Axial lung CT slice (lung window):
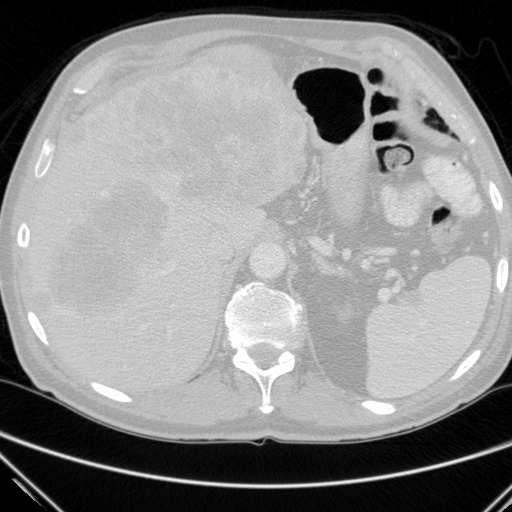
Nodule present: no